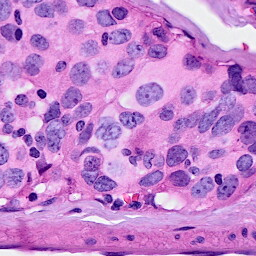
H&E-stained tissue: Breast